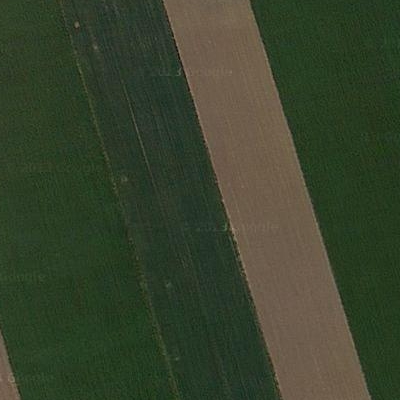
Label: bField